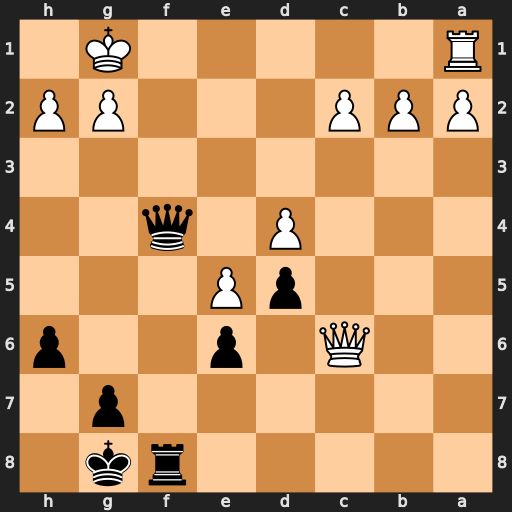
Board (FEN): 5rk1/6p1/2Q1p2p/3pP3/3P1q2/8/PPP3PP/R5K1
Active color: b
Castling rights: -
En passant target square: -
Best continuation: Qf2+ Kh1 Qf1+ Rxf1 Rxf1#